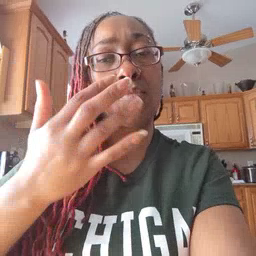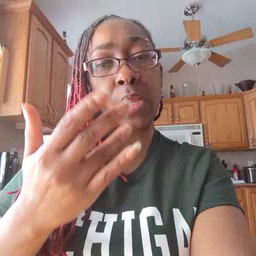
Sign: wait